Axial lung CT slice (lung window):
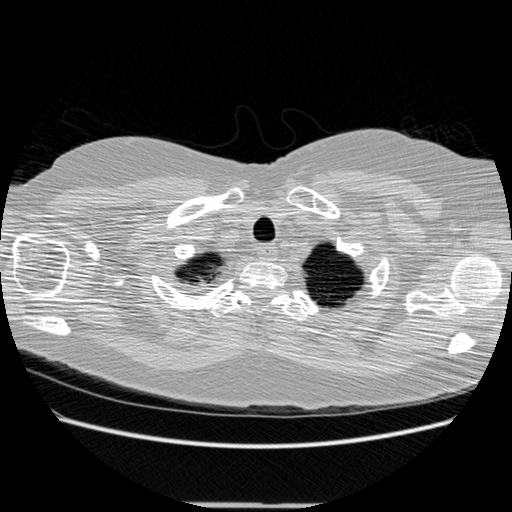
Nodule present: no